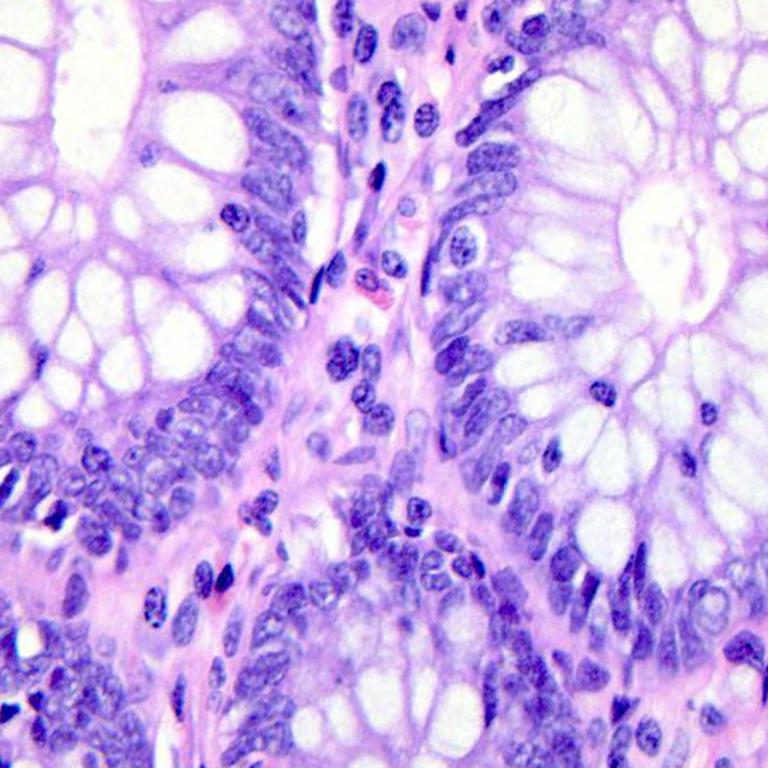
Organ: colon
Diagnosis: benign